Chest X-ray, PA view. Patient: 53 years old, sex M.
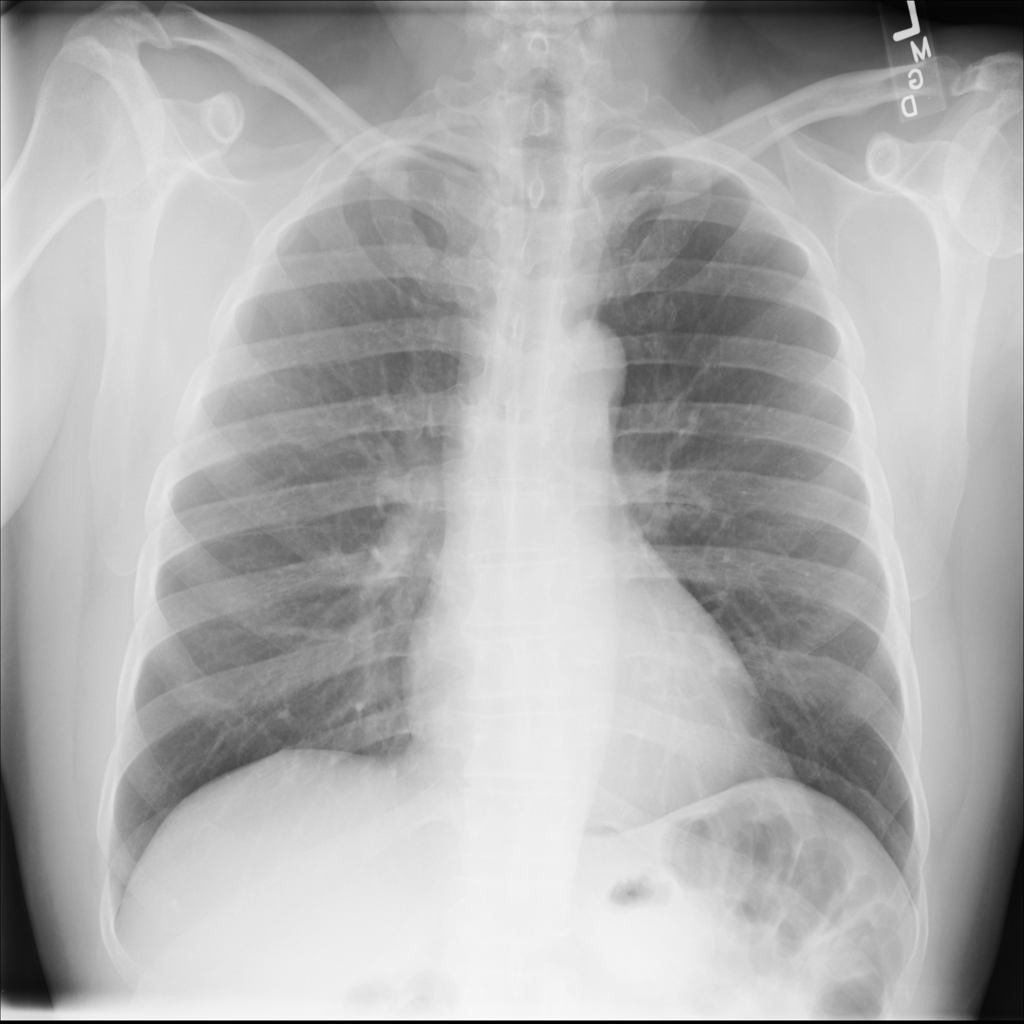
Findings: No Finding